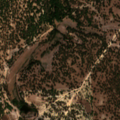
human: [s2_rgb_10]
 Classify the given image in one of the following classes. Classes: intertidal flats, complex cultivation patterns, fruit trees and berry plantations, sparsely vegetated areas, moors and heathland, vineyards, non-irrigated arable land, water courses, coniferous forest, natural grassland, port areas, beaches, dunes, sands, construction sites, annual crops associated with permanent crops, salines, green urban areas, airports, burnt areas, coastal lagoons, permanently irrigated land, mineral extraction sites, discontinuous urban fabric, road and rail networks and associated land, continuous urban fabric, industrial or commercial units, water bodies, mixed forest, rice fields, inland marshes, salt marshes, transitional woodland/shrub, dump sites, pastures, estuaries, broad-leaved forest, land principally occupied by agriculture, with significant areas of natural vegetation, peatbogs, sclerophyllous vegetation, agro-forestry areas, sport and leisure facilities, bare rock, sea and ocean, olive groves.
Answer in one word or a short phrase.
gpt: pastures, agro-forestry areas, coniferous forest